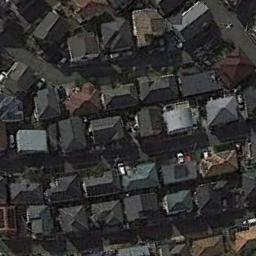
Label: residential